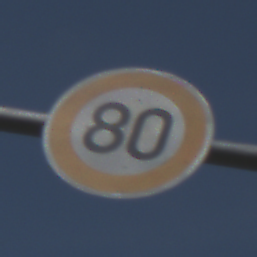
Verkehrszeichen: Geschwindigkeit80
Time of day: MorningAfternoon
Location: Outdoor (Nature)
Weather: PartlyCloudy
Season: NotSpecified
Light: Natural